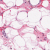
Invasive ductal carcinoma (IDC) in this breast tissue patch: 0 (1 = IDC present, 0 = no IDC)